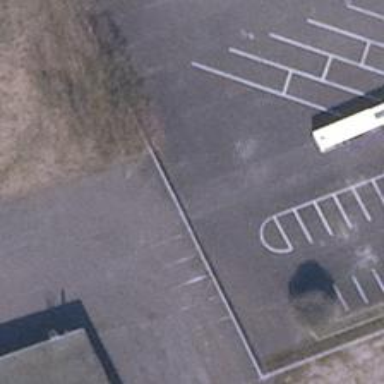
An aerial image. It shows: Road serving as parking aisle.